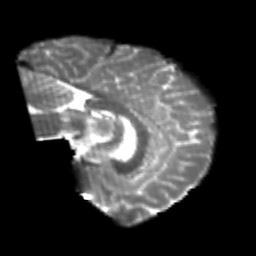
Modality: T2w
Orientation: sagittal
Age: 23
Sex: male
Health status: healthy
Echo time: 0.074 s